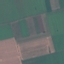
Land use / land cover class: AnnualCrop